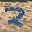
Label: 2